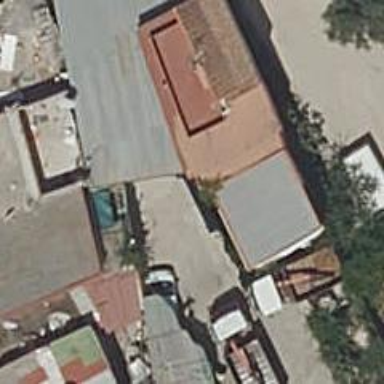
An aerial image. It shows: Detached building.